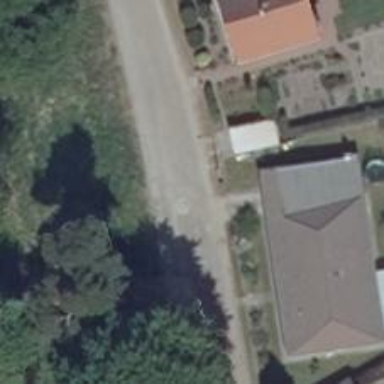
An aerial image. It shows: Gravel residential road.